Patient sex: M
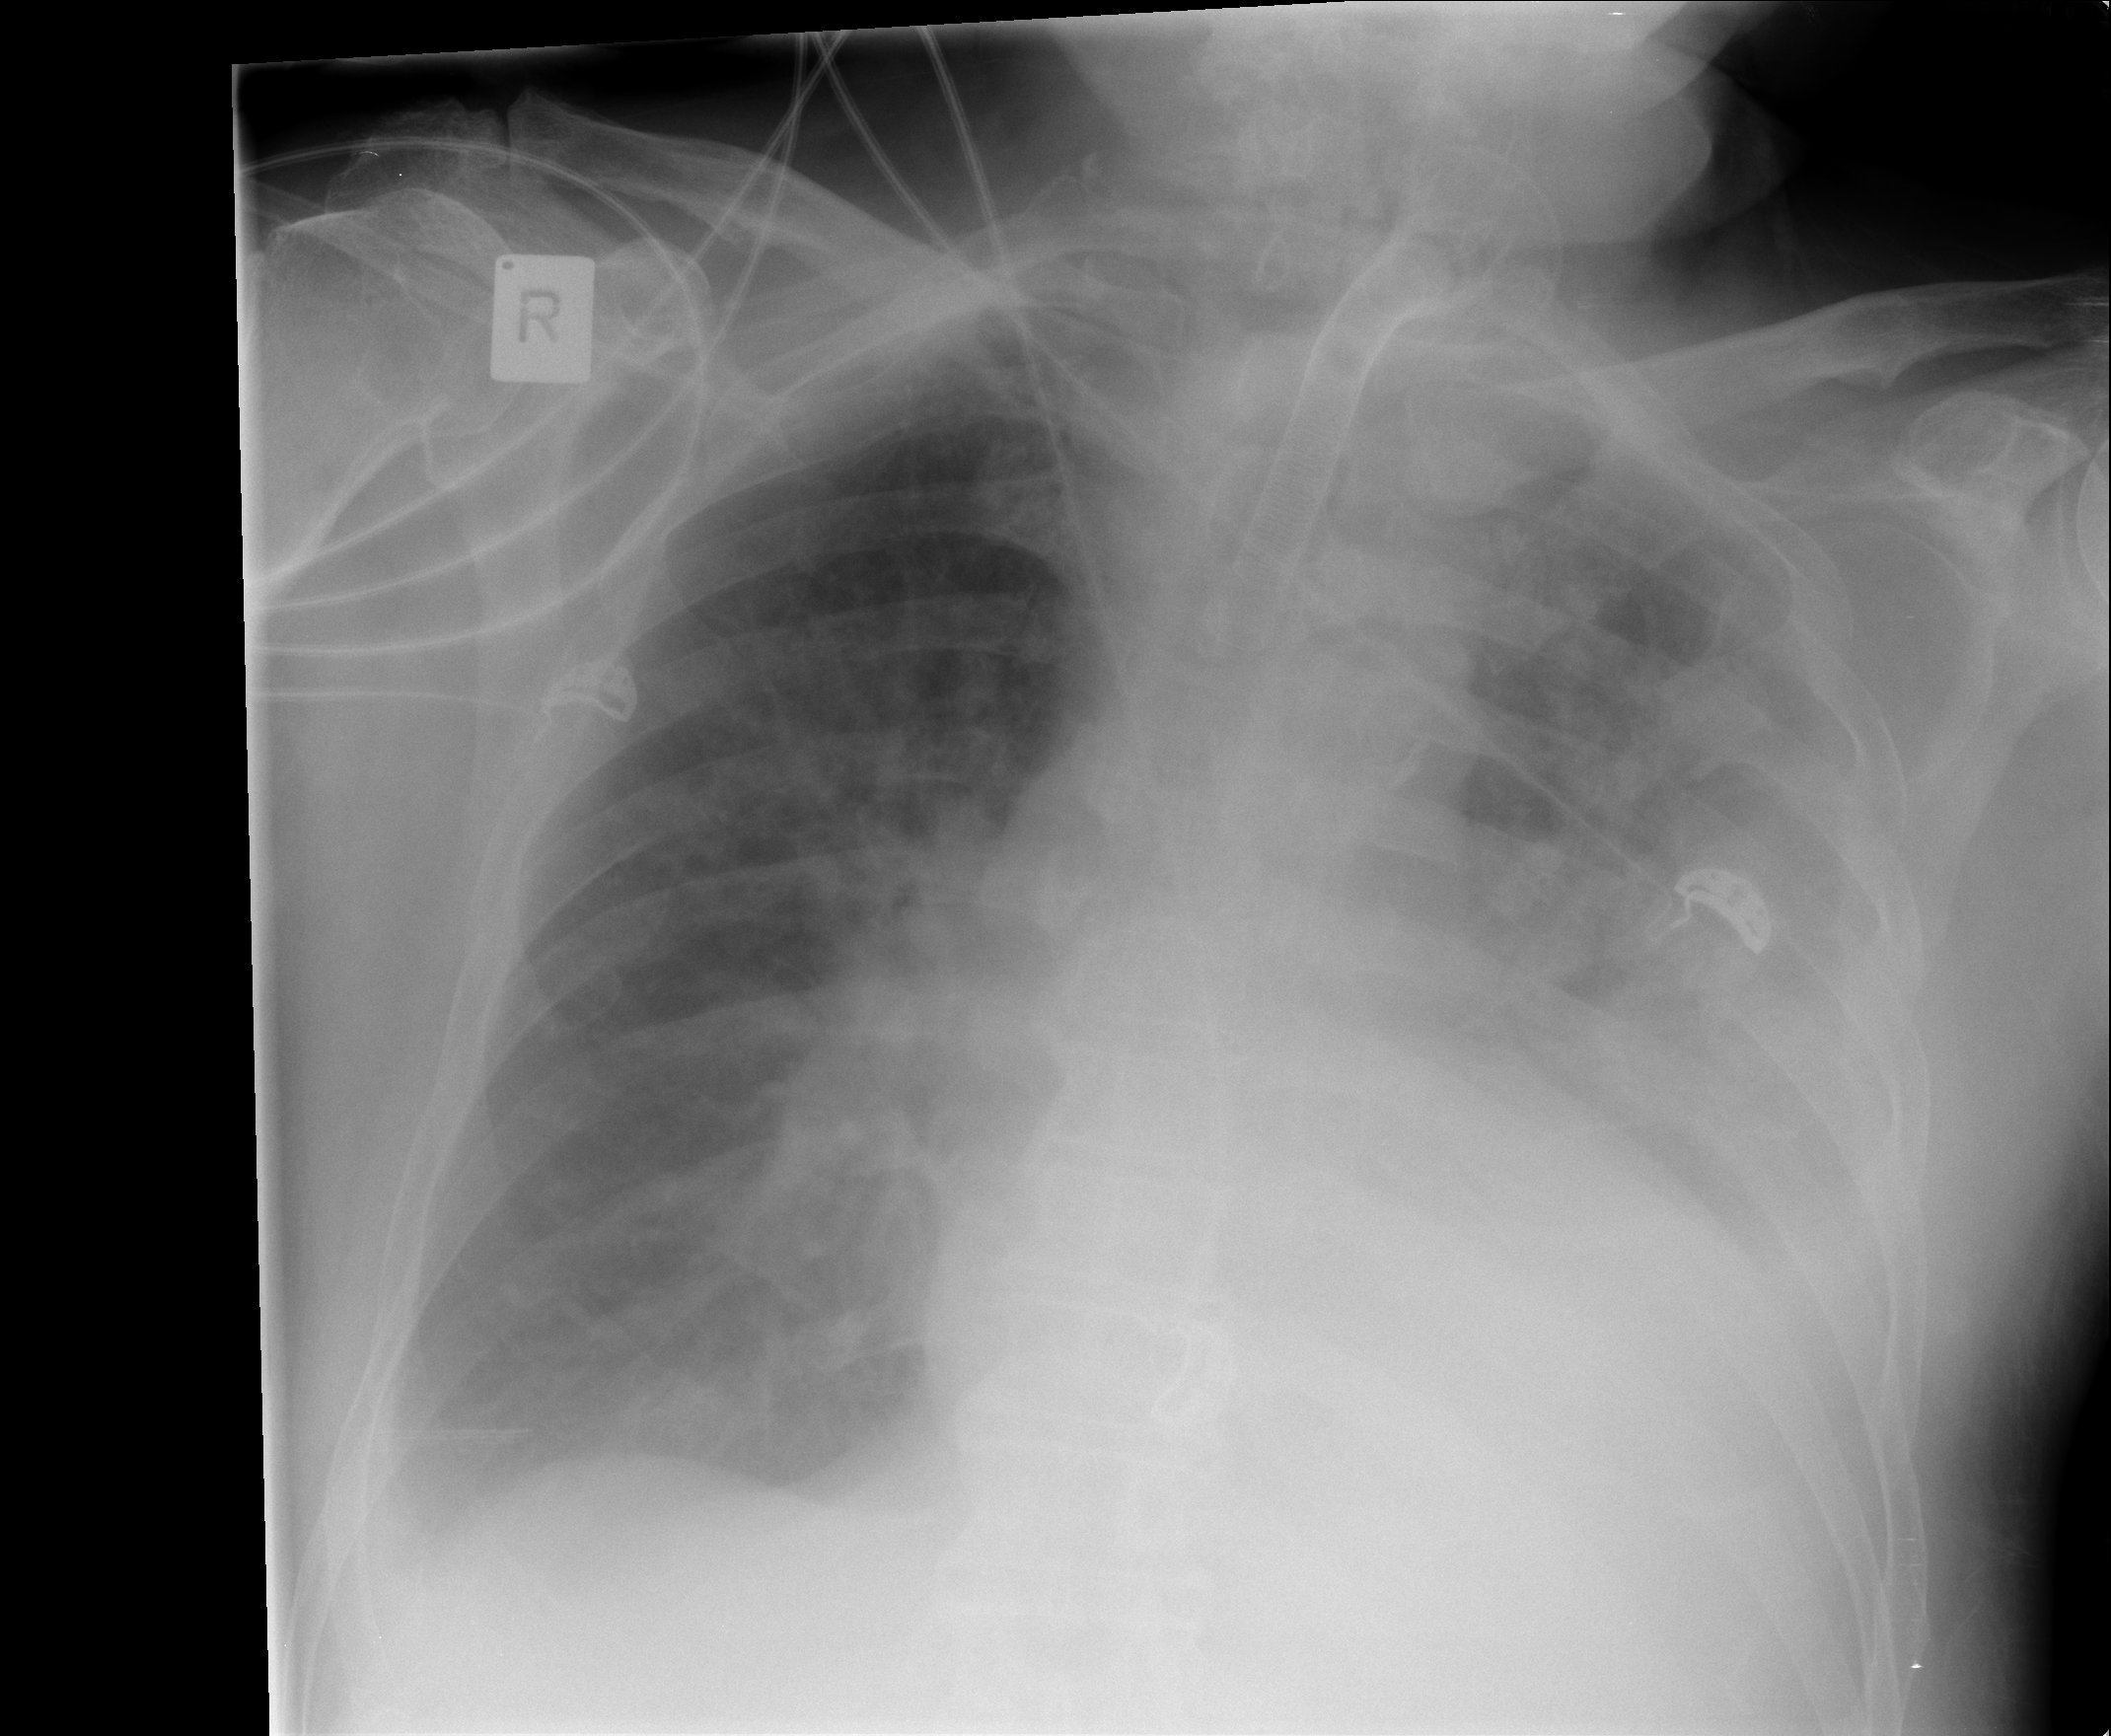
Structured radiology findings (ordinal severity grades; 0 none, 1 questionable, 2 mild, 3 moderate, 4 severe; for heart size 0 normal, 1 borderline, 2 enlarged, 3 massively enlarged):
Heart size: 2
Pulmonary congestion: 3
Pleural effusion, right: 2
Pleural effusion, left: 3
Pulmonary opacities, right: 0
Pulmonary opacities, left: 2
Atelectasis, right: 2
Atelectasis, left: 2